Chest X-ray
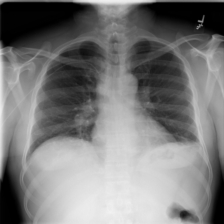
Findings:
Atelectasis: positive
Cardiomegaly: negative
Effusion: negative
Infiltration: positive
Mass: negative
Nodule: negative
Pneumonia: negative
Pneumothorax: negative
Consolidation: negative
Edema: negative
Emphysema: negative
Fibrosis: negative
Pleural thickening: negative
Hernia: negative